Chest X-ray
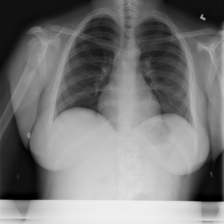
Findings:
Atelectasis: negative
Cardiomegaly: negative
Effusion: negative
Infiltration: negative
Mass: negative
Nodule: negative
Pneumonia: negative
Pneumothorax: negative
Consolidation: negative
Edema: negative
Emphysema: negative
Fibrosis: negative
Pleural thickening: negative
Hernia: negative